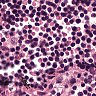
Metastatic tissue present: no